Question: <URL>
In above example, I have tried switch box style and i have tried in em value,when i have written font size 16px based on their parents ,according veiwport there will be changes in font size while changing switch box circle is not perfect ,For particular font size is suitable (eg:parent font-size 20px,22px)
Here is the code
'''
.parent {
font-size: 16px;
text-align: center;
margin-top: 10px
}
.BP_swtchbox {
display: inline-block;
font-size: 1em
}
.BP_Swtch {
cursor: pointer;
background: #d7d9dd;
border-radius: 0.313em;
height: 0.625em;
width: 1.500em;
display: inline-block;
position: relative;
transition: .4s;
-ms-transition: .4s;
-moz-transition: .4s;
-webkit-transition: .4s
}
.BP_swtchbox input {
display: none
}
.BP_Swtbx_lb {
background: #fff;
border-radius: 50%;
box-shadow: 0 1px 4px 0 #777;
height: 0.875em;
width: 0.875em;
position: absolute;
top: 0;
left: 0;
transition: .3s cubic-bezier(.4, 1.3, .65, 1.1);
-ms-transition: .3s cubic-bezier(.4, 1.3, .65, 1.1);
-moz-transition: .3s cubic-bezier(.4, 1.3, .65, 1.1);
-webkit-transition: .3s cubic-bezier(.4, 1.3, .65, 1.1);
bottom: 0;
margin: auto
}
.BP_swtchbox input:checked+.BP_Swtch {
box-shadow: 0 0 0 0.375em #58b14c inset
}
.BP_swtchbox input:checked+.BP_Swtch .BP_Swtbx_lb {
left: calc(100% - 0.875em);
left: -ms-calc(100% - 0.875em);
left: -moz-calc(100% - 0.875em);
left: -webkit-calc(100% - 0.875em)
}
'''
'''
<div class="parent">
<label class="BP_swtchbox" for="BPSwitch">
<input type="checkbox" id="BPSwitch" class="hide">
<label class="BP_Swtch" for="BPSwitch">
<span class="BP_Swtbx_lb"></span>
</label>
</label>
</div>
'''
Here is the screenshot for font size of 20px for parent class.....for switch icon

What to do for that....
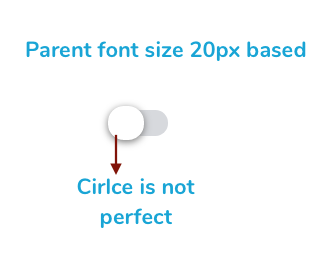
Answer: This is very interesting. It appears that when '.parent' has a 'font-size' of '20px', the 'width' and 'height' of '.BP_Swtbx_lb' (which are both expressed as '0.875em') gets calculated to 17.5 pixels. Since pixels can't be fractional they get rounded, but the weird thing here is that the height get rounded down to 17 while the width get rounded up to 18.
When '.parent' has a 'font-size' of '22px', it appears to be the complete opposite, 'height' gets rounded up and 'width' gets rounded down. They should definitely both be unambiguously rounded down in this case since it's calculated to 19.25 pixels.
The odd shape seems to be caused by the curve being calculated from the non-rounded values rather than the rounded values. Compare the shape when setting the non-rounded values to when explicitly setting the rounded values, it's slightly rectangular in the former case and perfectly elliptical in the latter. So there's an inconsistency between the rendered curve and rendered dimensions.
. Neither Safari nor Firefox display this behavior.
Now, it's up to the browser implementation how it rounds fractional pixels, but you'd think it would at least be internally consistent. I'm willing to conclude that this is a browser bug and it should be reported as such to the Google Chrome dev team.